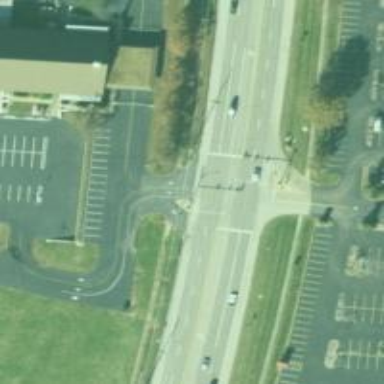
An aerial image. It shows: Service road.